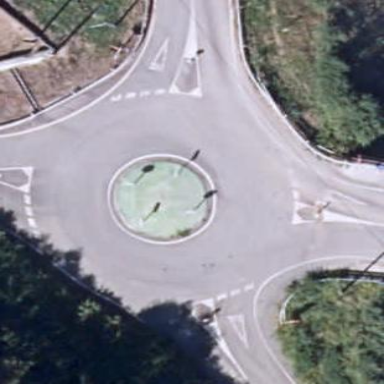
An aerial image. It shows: Residential road with roundabout.